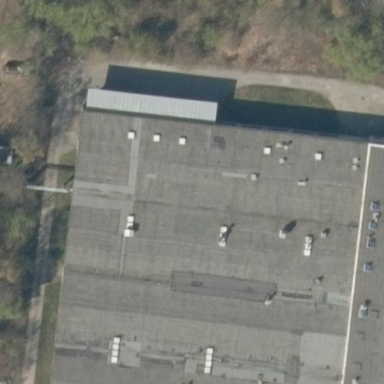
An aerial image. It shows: Industrial building.